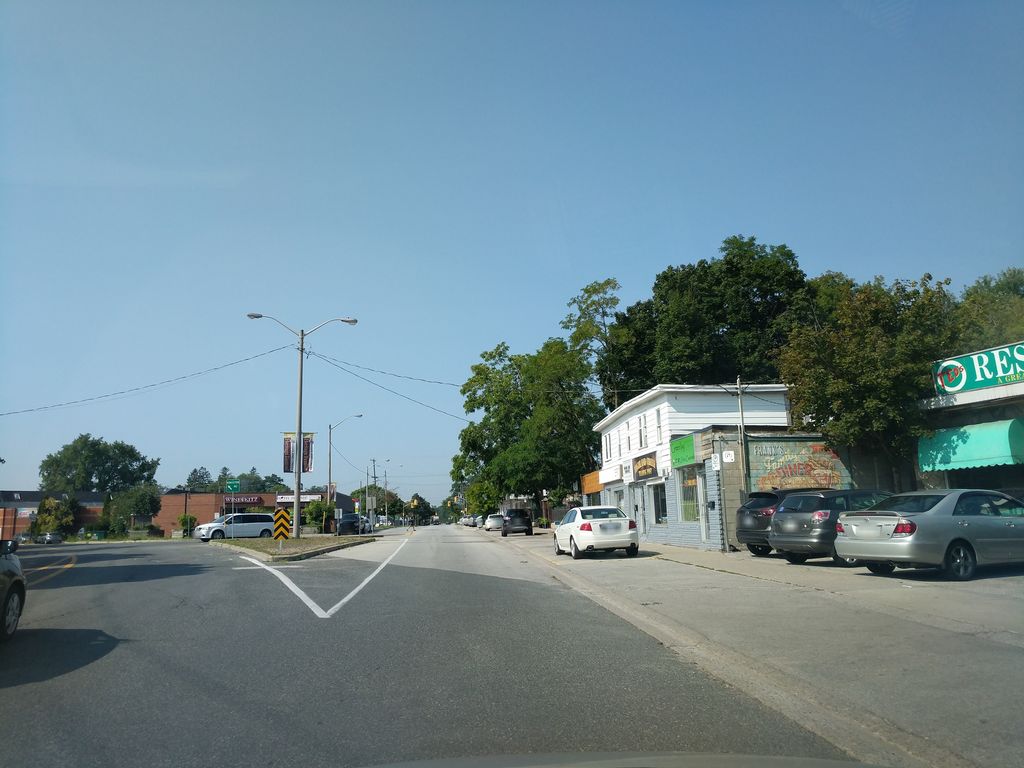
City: toronto